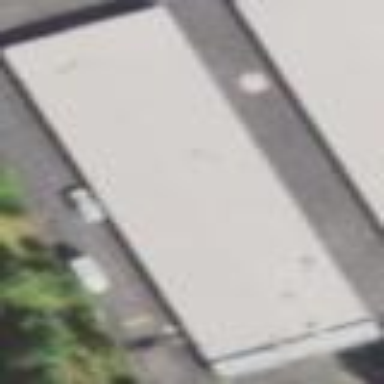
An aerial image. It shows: Storage rental shop located in building.